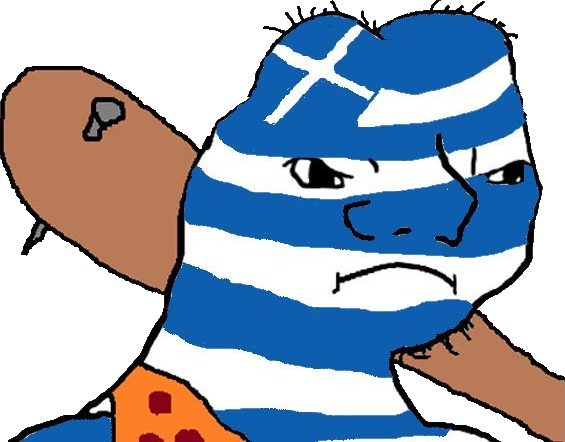
Label: 5_Grug